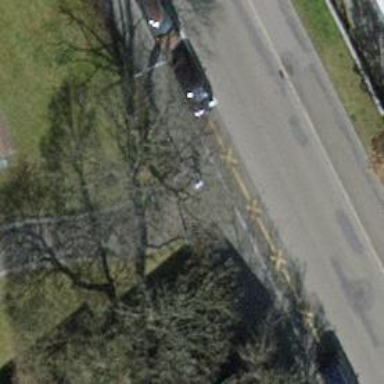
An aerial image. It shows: Double cycle barrier.